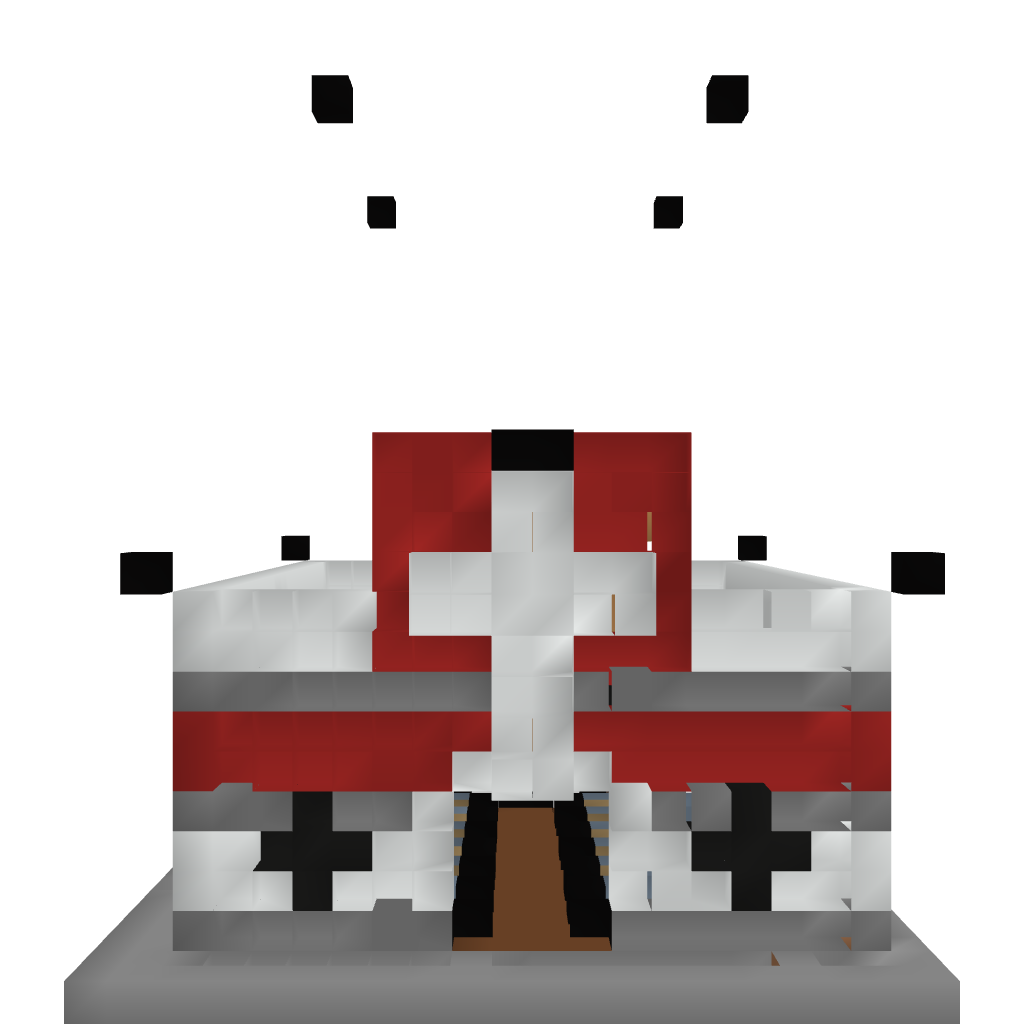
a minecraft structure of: Church